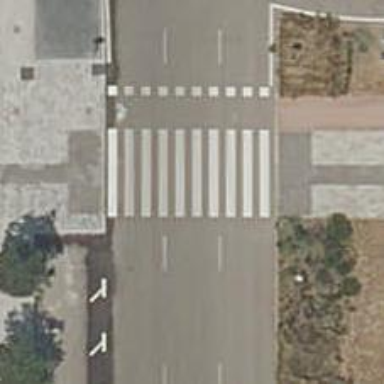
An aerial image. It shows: Uncontrolled crossing on the road.